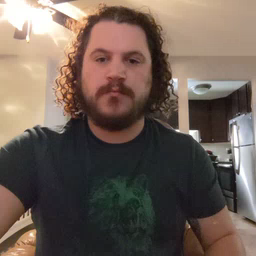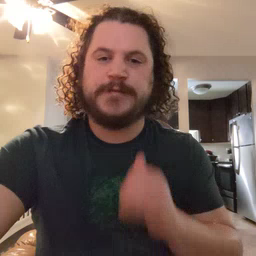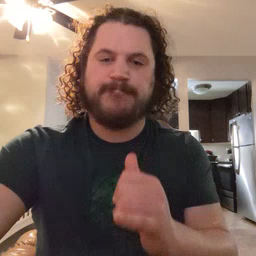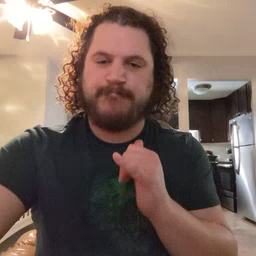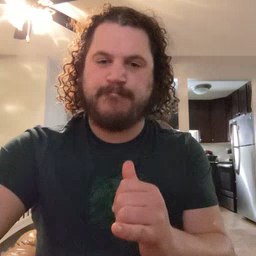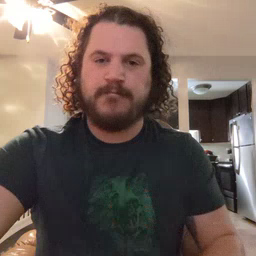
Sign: same